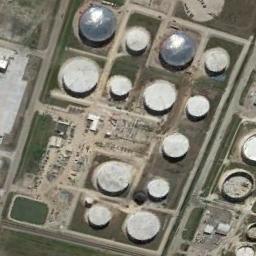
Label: storage_tank